Interaction volume radius: 5 \u00c5
Interaction volume height: 35 \u00c5
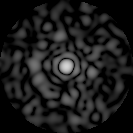
Disorder parameter: 0.8878